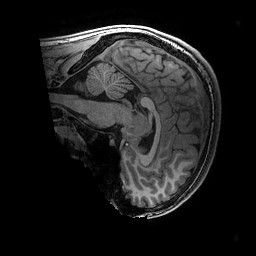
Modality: T1w
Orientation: sagittal
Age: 16
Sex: male
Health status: ill
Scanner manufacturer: ge
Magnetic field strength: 3 T
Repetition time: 0.007664 s
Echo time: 0.00342 s